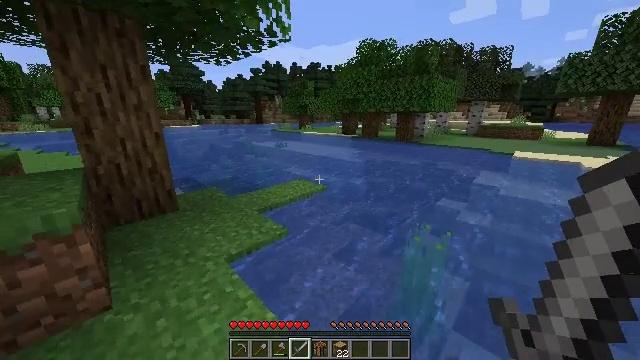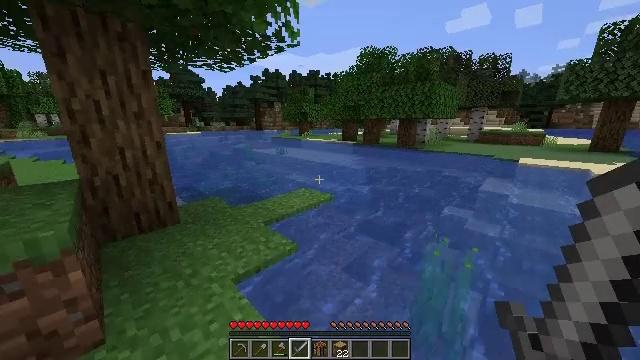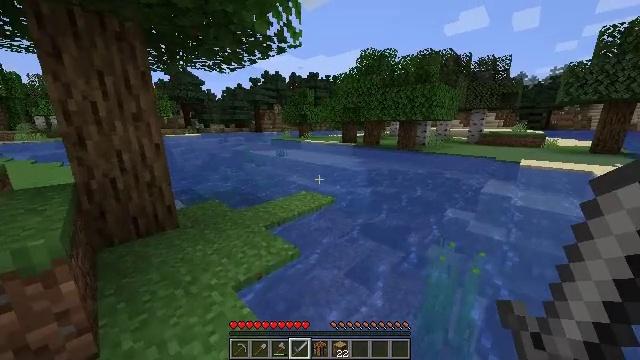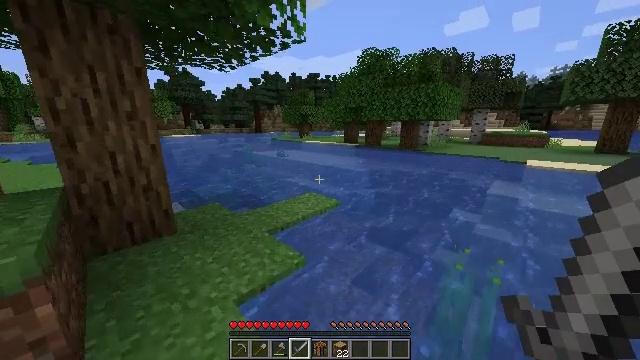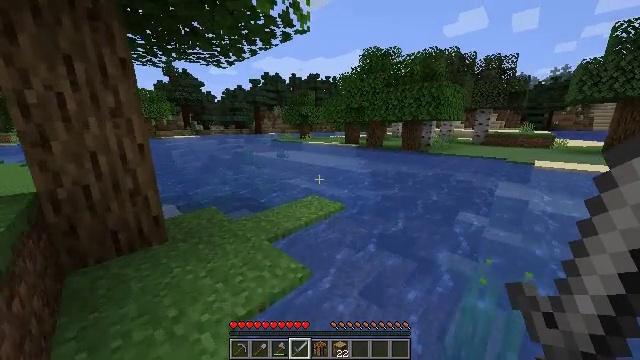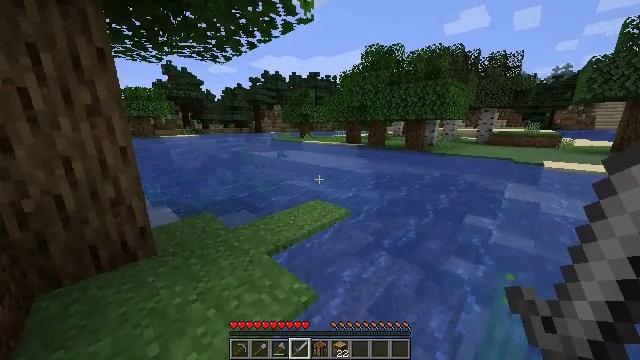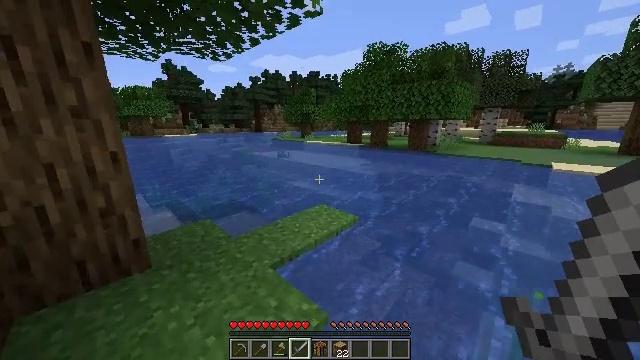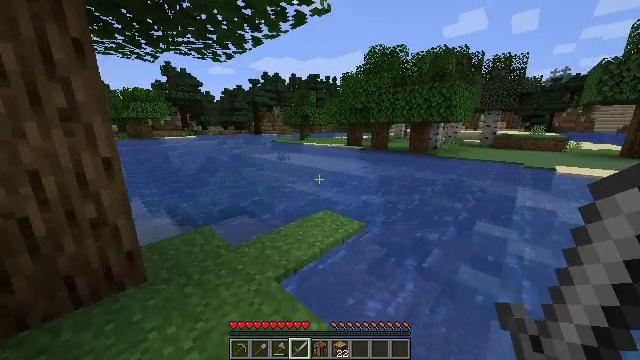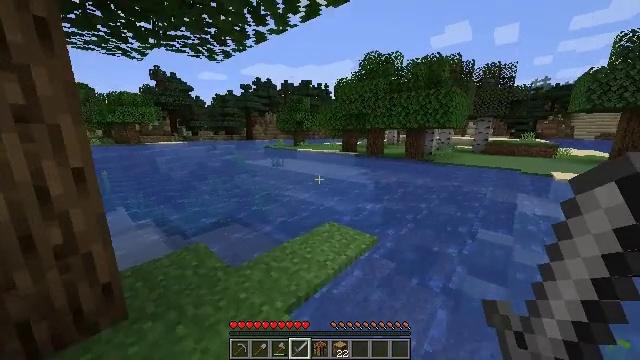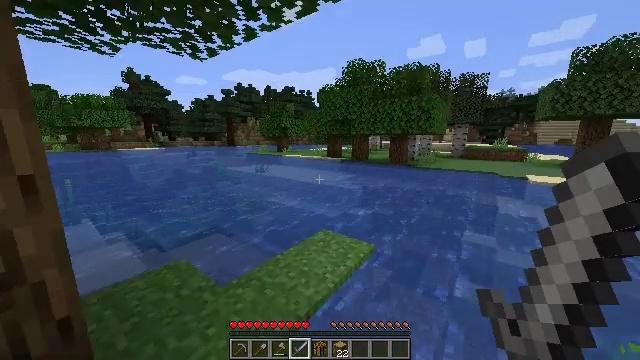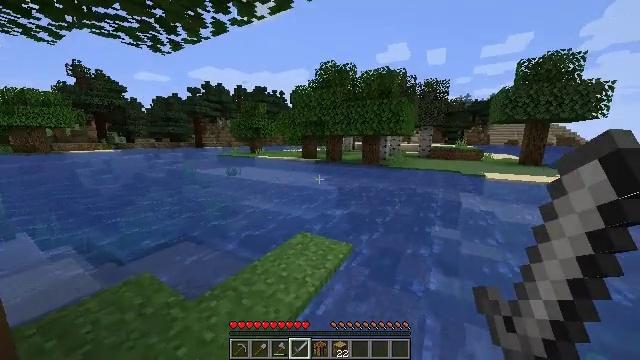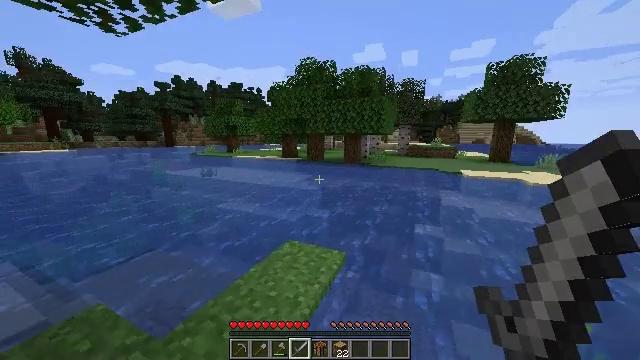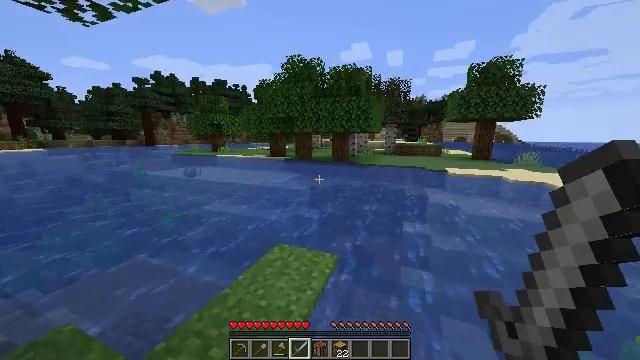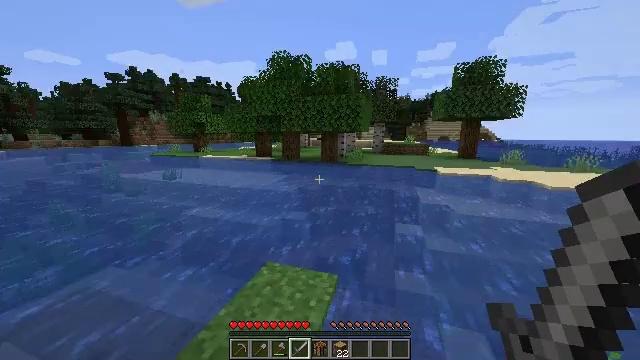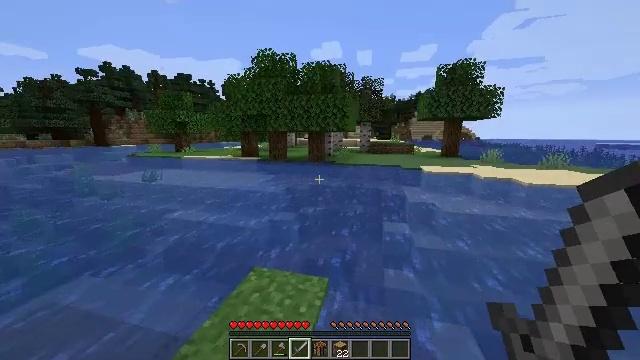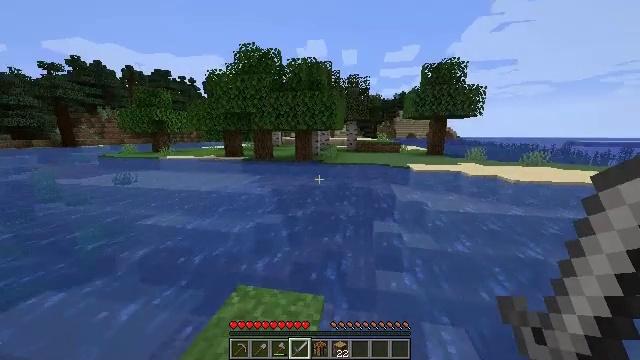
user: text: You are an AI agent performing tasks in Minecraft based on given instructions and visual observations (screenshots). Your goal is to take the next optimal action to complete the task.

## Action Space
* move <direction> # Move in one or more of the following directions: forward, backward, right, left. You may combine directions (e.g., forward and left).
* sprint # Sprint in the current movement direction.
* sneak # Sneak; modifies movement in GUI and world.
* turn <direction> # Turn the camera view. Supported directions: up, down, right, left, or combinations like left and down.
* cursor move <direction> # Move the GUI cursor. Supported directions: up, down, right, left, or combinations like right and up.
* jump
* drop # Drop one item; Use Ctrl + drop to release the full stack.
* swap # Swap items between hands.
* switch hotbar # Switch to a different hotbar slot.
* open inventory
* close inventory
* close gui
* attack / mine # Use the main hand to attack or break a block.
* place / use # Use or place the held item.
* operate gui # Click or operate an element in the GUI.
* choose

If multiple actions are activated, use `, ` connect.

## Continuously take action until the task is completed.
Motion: motion action
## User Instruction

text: Mine the sweet berry bush.
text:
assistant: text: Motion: move forward and move left, sprint, turn up
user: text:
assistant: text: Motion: move forward, sprint
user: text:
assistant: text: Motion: move forward, sprint
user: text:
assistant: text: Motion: move forward, sprint
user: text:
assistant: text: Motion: move forward and move left, sprint
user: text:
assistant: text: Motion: move forward and move left, sprint
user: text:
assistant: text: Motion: move forward and move left, sprint
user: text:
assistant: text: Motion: move forward and move left, sprint, turn right and up
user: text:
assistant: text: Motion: move forward and move left, sprint, turn right and up
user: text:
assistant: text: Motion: move forward, sprint, turn right
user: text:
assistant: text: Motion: move forward, sprint, turn right
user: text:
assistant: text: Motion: move forward, sprint, turn right
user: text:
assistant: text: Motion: move forward, sprint, turn right
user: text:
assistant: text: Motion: move forward, sprint, turn right
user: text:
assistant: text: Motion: move forward, sprint, turn right
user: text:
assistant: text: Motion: move forward, sprint, turn right
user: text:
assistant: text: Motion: move forward, sprint, turn right
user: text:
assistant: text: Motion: move forward, sprint
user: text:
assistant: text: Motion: move forward, sprint
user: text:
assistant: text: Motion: move forward, sprint, jump
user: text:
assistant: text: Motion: move forward, sprint, jump
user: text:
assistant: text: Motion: move forward, sprint, jump
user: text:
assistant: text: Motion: move forward, sprint, jump
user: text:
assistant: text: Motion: move forward, sprint, jump
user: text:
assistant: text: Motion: move forward, sprint, jump
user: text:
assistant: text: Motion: move forward, sprint, jump
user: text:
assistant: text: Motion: move forward, sprint, jump
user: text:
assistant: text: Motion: move forward, sprint
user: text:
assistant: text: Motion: move forward, sprint
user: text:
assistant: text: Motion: move forward, sprint